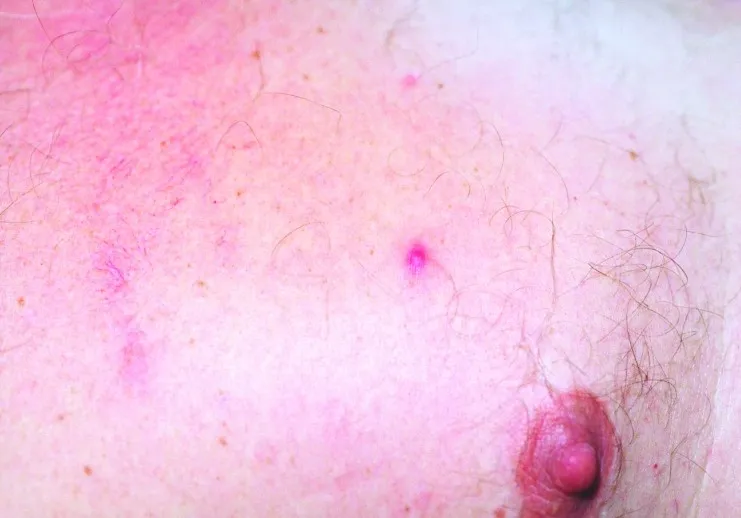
Closer view of papulovesicular lesions on patient with rickettsialpox.
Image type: medical_photograph (skin_photograph)